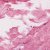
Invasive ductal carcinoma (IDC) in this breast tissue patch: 0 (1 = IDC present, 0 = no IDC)